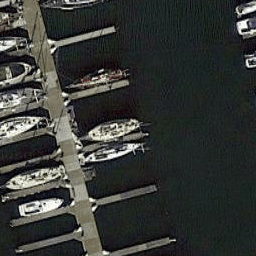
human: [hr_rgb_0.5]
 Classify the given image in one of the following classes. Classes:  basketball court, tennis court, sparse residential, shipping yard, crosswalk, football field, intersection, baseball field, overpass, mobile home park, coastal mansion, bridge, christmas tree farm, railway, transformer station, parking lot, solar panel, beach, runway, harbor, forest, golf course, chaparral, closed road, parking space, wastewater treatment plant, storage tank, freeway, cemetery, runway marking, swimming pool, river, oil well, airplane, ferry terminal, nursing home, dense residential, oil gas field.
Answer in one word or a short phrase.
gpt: harbor